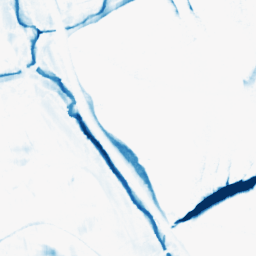
Category: morphological
Decomposition family: morphological_rect
Decomposition parameters: operation: closing
width: 10
height: 20
Upsampling method: linear_exact
Upsampling parameters: scale: 2
Upsampling scale: 2